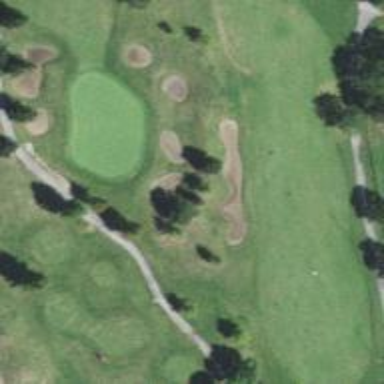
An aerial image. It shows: Well-maintained grassy area designated as golf fairway for the sport of golf. The grass is neatly mown.